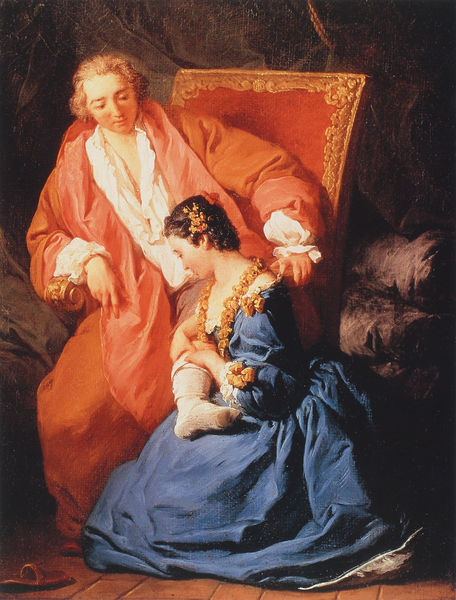
Titel: Die liebende Kurtisane
Künstler: Pierre Subleyras
Institution: Paris, Musée du Louvre
Schlagwörter: blau, fuß, gemälde, hand, mann, weiß, blumen, braun, frankreich, frau, kleid, orange, schmuck, schwarz, stuhl, szene, zimmer, rot, hemd, jung, barock, falten, haarschmuck, vorhang, gewand, gold, interieur, mantel, sessel, sitzend, stoff, gewänder, paar, saum, schleifen, locken, renaissance, genre, bein, füße, armlehne, lehne, italien, kette, romantik, kissen, thron, bett, socken, strumpf, entkleiden, halskette, strümpfe, schuh, ehepaar, pantoffel, knieend, balu, hausrock, goethe, verband, hausschuh, dorn, sesel, massage